Field crop: maize
Growth stage: 2
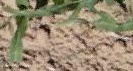
Species: maize